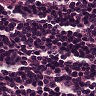
Metastatic tissue present: no